Brain MRI, t1w sequence, axial 2D slice.
Patient: age 42, sex F, weight 95 kg, height 1.95 m
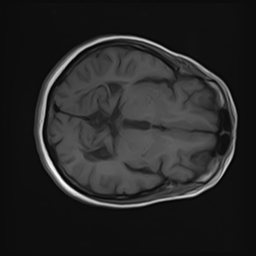